Question: I am trying to display the glyph corresponding to unicode 0x95E8.
This codepoint is basically of CJK block (chinese, Japanese, Korean).
I am struggling to know if the glyph representation of this particular codepoint can be different for Japanese and Chinese.
When I am displaying this U+95E8 in a JTextArea, i am able to see "Men " character on linux/windows.
But when I am trying to display the same codepoint in my "embedded device". the displayed character changes to.

I want to know if this codepoint U+95E8 should have uniform representation in all the CJK (Chinese, Japanese, Korean) locales or is different for some of them. Can this kind of manifestation be because of different kind of font installed in different devices? I am sorry for my ignorance but I am not too much into internationalization.
'''
import java.awt.*;
import java.awt.event.*;
import java.util.Locale;
import javax.swing.*;
public class TextDemo extends JPanel implements ActionListener {
public TextDemo() {
}
public void actionPerformed(ActionEvent evt) {
}
/**
* Create the GUI and show it. For thread safety,
* this method should be invoked from the
* event dispatch thread.
* @throws InterruptedException
*/
private static void createAndShowGUI() throws InterruptedException {
JFrame frame = new JFrame(java.util.Locale.getDefault().getDisplayName());
frame.setDefaultCloseOperation(JFrame.EXIT_ON_CLOSE);
Container contentPane = frame.getContentPane();
contentPane.setLayout(new SpringLayout());
Dimension size = new Dimension(500, 500);
frame.setSize(size);
JTextArea textArea = new JTextArea();
//Font font1 = new Font("SansSerif", Font.BOLD, 20);
//textArea.setFont(font1);
textArea.setEditable(true);
textArea.setSize(new Dimension(400,400));
textArea.setDefaultLocale(java.util.Locale.SIMPLIFIED_CHINESE);
textArea.setText("Printing U+95E8 : Men ");
contentPane.add(textArea);
frame.setVisible(true);
}
public static void main (String[] args) {
java.util.Locale.setDefault(java.util.Locale.JAPANESE);
javax.swing.SwingUtilities.invokeLater(new Runnable() {
public void run() {
try {
createAndShowGUI();
} catch (InterruptedException e) {
// TODO Auto-generated catch block
e.printStackTrace();
}
}
});
}
}
'''
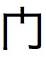
Answer: Generally, CJK characters in Unicode are "unified", which means that a single code point is used even though the character has traditionally been somewhat different for the different languages. In theory, a single font can contain multiple glyphs for a code point, with some selection mechanism. In practice, a font that contains CJK characters typically has a single design for them, reflecting the design of Traditional Chinese, Simplified Chinese, Japanese, or Korean. In this sense, some fonts might be called "Traditional Chinese", "Japanese", etc.
Obviously, you should select the font according to the language of the text.
The glyph in the image in the question looks somewhat odd, and it deviates from the <URL>. It seems that the font being used is somehow oddly designed, at least for this character,